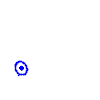
Particle: kaon